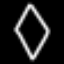
Label: diamond